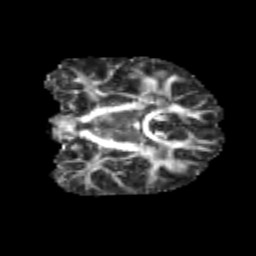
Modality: FA
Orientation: coronal
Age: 10
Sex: male
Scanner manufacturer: siemens
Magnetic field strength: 3 T
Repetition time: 3.8 s
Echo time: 0.07 s